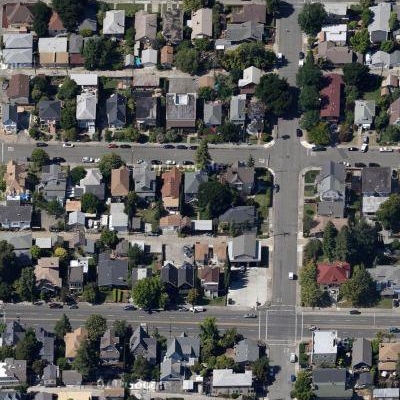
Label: fResident